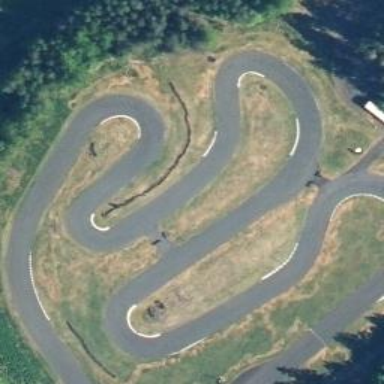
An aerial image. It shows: Karting raceway.